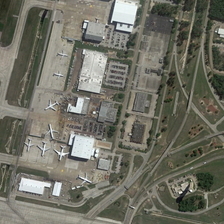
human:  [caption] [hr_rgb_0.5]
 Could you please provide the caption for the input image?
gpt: some planes are parked near several buildings with parking lots .

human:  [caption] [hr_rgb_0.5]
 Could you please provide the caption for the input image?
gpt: some planes are parked near several buildings with parking lots .

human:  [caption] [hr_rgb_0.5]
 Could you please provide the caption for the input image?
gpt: some planes are parked near several buildings with parking lots .

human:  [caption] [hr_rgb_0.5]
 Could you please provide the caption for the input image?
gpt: some planes are parked near several buildings with parking lots .

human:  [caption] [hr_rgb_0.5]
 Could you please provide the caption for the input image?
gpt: some planes are parked near several buildings with parking lots .